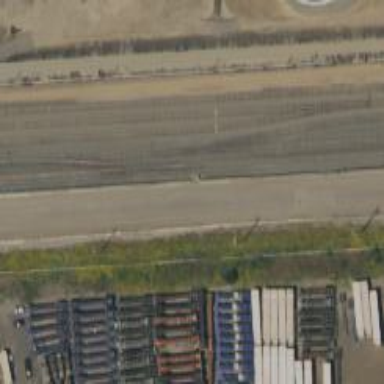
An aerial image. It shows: Railway siding with rails.